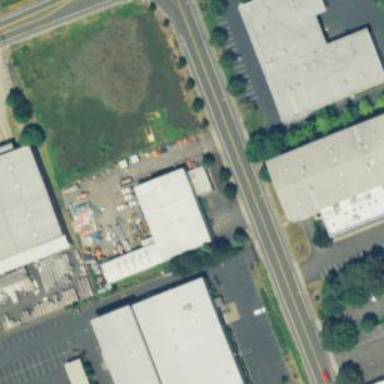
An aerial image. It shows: Commercial building.